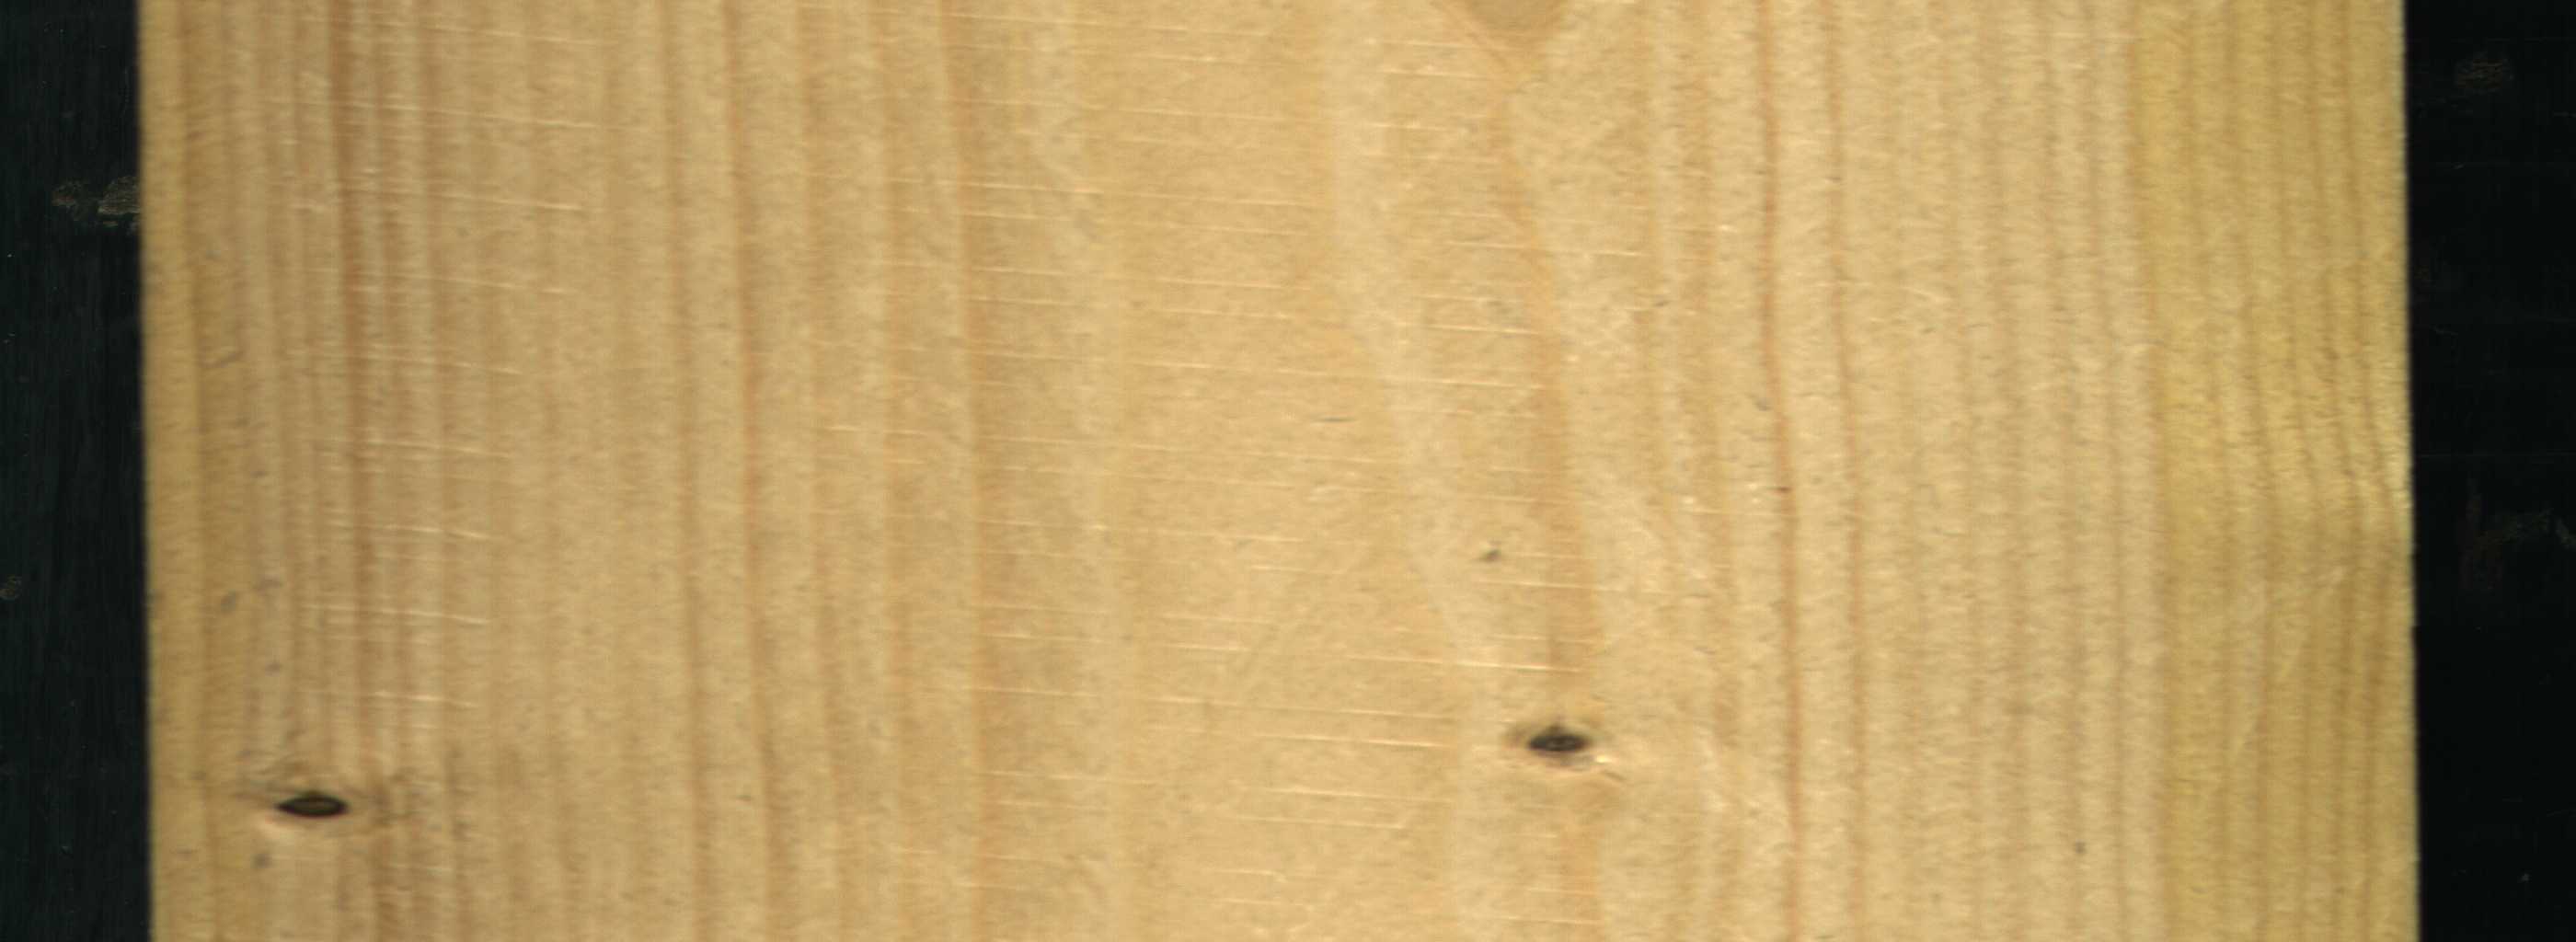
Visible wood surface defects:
Dead_Knot
Dead_Knot